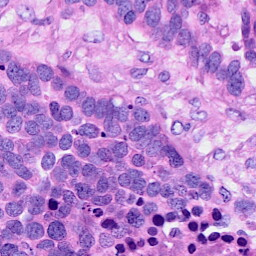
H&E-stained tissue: Ovarian